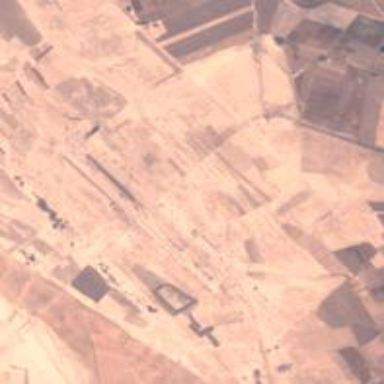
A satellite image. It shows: Military airfield located within aerodrome.